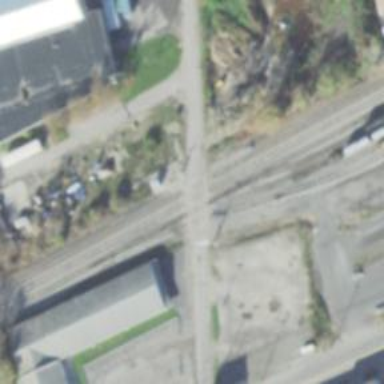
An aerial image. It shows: Railway yard used for servicing trains.